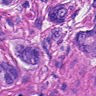
Metastatic tissue present: yes